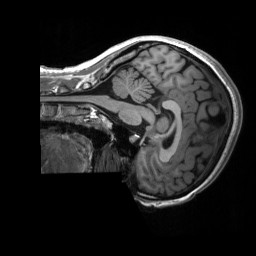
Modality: T1w
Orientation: sagittal
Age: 21
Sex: female
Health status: healthy
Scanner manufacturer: siemens
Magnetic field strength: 3 T
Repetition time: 2.53 s
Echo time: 0.00227 s